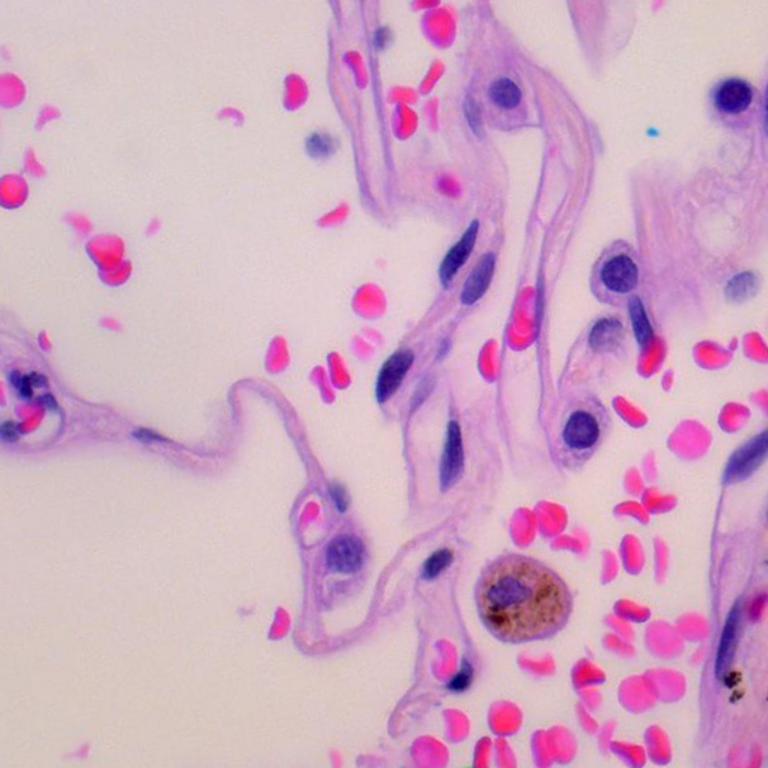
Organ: lung
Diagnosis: benign